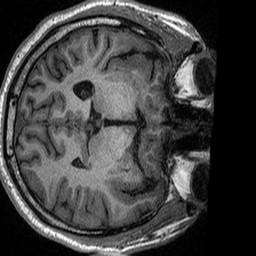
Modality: T1w
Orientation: axial
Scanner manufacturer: siemens
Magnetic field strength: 3 T
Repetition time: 2.2 s
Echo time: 0.00234 s